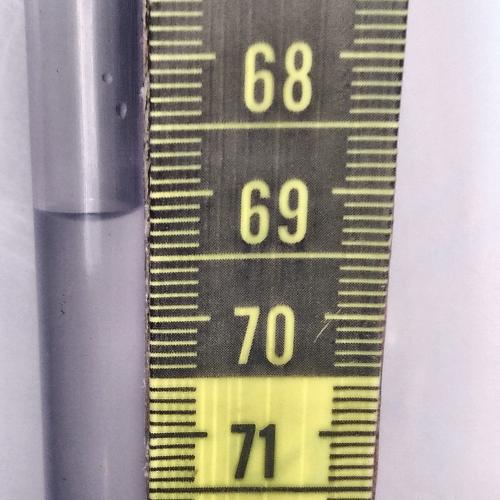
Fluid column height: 69.1 cm